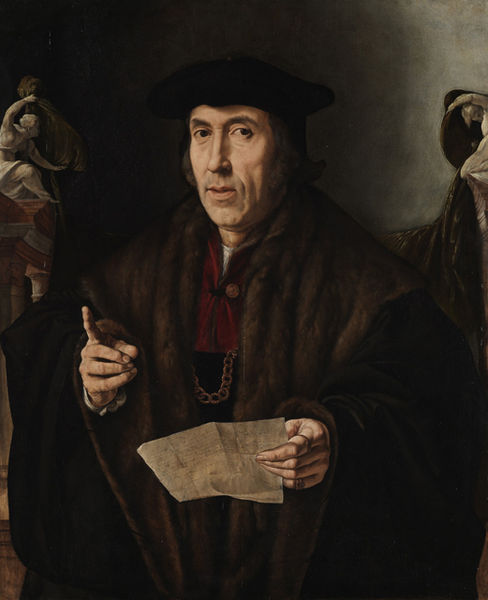
Titel: Bildnis eines Mannes
Künstler: Jan Cornelisz. Vermeyen
Standort: Karlsruhe
Institution: Staatliche Kunsthalle Karlsruhe
Schlagwörter: architecture, chair, curtain, hands, hat, oil, red, white, black, collar, dark, face, figures, formal, gold, gray, hair, nose, old, painting, portrait, robe, woman, pink, brown, hand, angel, angels, classical, man, head, eyes, male, paper, gaze, shadow, chin, coat, fur, mouth, silk, necklace, sculpture, statue, clock, middle aged, letter, main, reading, human, arms, cheeks, cloak, pose, renaissance, statues, map, tudor, porträt, eye, finger, fingers, christ, lips, frontal, pointing, rich, gesture, plain, forehead, shirt, standing, barock, button, reformation, scholar, ring, point, antike, serious, jewelry, chain, wrinkle, post, mütze, gild, bildnis, protestant, brows, realistisch, throat, direct, big nose, parchment, note, teacher, fur coat, caucasian, speak, advisor, white male, gelehrter, decree, holding paper, maper, gold chain, portriate, baroqu